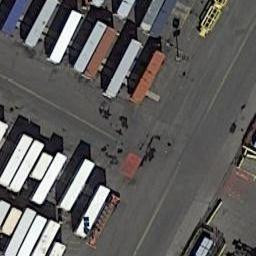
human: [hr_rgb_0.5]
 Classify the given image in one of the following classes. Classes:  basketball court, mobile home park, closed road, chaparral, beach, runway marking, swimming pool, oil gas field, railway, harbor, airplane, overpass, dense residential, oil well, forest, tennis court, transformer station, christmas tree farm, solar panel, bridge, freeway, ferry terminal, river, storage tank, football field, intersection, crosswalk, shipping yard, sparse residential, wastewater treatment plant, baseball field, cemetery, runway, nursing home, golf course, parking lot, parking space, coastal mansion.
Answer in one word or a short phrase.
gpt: shipping yard